Question: What is the reading of this measurement?
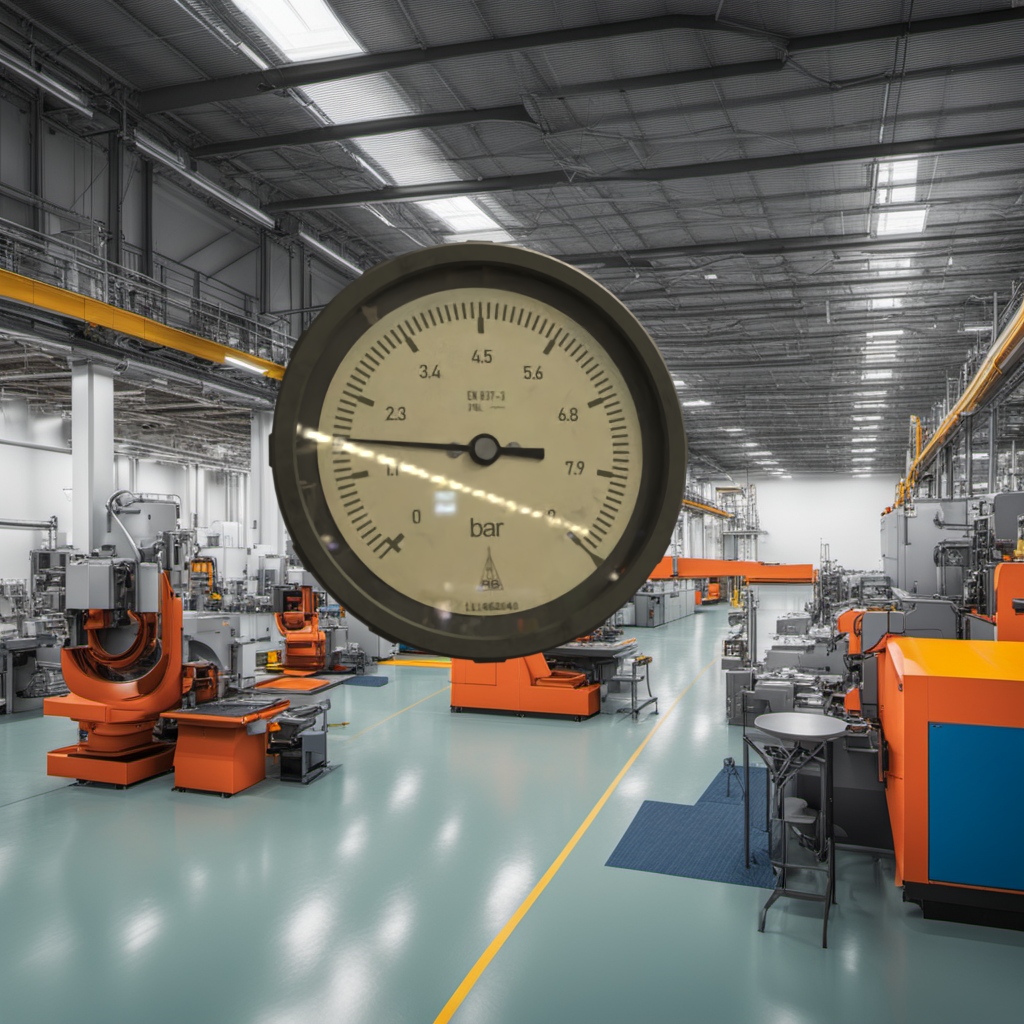
Answer: The result is 1.66
Question: What is the range of the measurement shown in the image?
Answer: The range is from 0 to 9
Question: What is the minimum and maximum value of the measurement shown in the image?
Answer: The minimum value is 0 and the maximum value is 9